Interaction volume radius: 10 \u00c5
Interaction volume height: 15 \u00c5
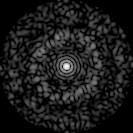
Disorder parameter: 0.8399